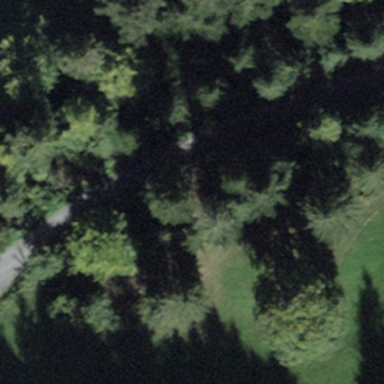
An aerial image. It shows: Forest area.